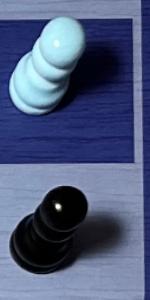
Label: Pawn_Black